Aerial crown-view tile of a tropical tree (Barro Colorado Island, Panama), acquired 20240611:
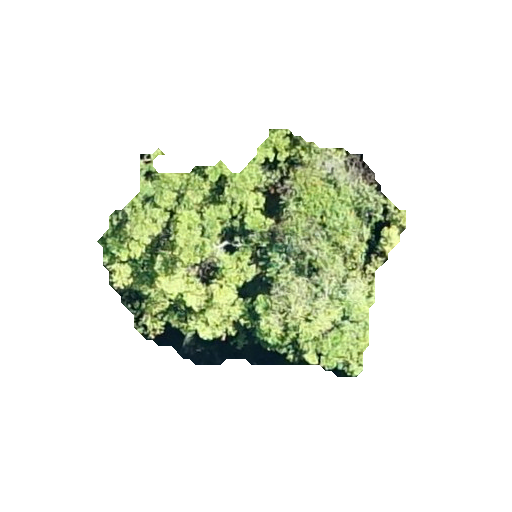
Species: Terminalia amazonia
GBIF accepted scientific name: Terminalia amazonica
Crown area: 81.778 m²